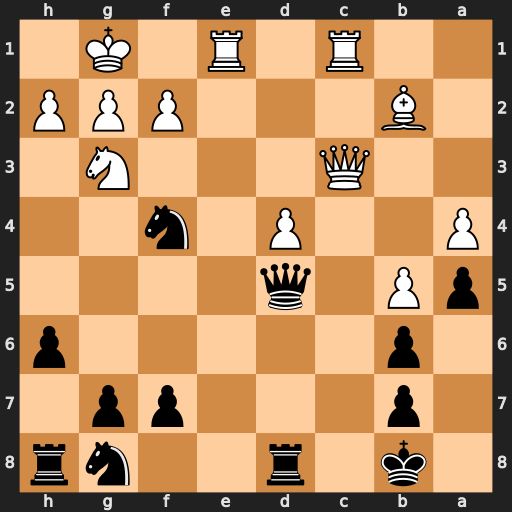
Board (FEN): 1k1r2nr/1p3pp1/1p5p/pP1q4/P2P1n2/2Q3N1/1B3PPP/2R1R1K1
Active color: b
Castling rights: -
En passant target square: -
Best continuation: Qxg2#